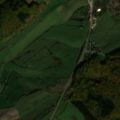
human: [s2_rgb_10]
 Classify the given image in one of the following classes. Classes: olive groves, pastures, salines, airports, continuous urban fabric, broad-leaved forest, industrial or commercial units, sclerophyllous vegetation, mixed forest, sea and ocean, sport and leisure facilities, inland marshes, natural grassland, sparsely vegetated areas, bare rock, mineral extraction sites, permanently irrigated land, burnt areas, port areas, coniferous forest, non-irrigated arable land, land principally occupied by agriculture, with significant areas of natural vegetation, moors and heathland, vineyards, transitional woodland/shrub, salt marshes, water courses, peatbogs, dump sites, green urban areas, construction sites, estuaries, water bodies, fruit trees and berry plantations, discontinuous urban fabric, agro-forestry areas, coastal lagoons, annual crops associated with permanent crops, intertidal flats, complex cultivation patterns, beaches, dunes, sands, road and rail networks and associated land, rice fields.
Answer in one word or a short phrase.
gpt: sport and leisure facilities, pastures, complex cultivation patterns, broad-leaved forest, mixed forest